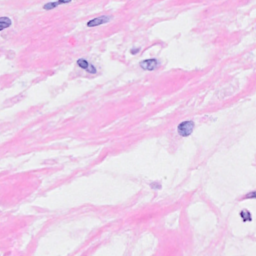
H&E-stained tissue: Breast